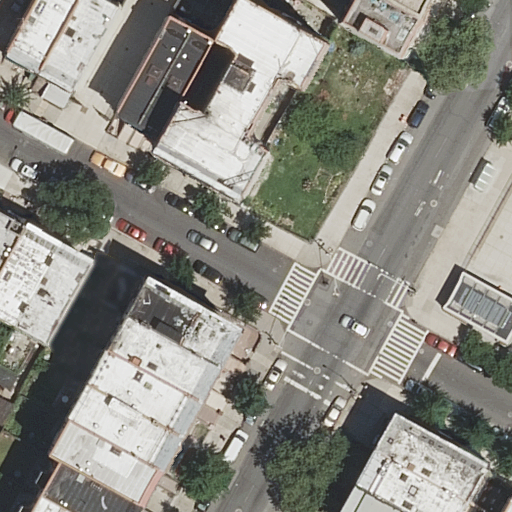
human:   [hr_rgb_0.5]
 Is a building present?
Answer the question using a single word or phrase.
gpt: yes

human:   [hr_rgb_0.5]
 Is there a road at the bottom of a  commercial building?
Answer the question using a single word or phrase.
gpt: no

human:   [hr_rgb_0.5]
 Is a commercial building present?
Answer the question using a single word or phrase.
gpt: no

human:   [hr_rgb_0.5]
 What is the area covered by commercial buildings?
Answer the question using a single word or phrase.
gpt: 0m2

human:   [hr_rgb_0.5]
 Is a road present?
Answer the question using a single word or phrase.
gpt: yes

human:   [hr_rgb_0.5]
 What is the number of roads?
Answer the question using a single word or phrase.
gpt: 2

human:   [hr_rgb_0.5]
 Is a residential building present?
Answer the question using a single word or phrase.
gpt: yes

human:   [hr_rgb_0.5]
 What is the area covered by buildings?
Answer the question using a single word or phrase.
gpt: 2866m2

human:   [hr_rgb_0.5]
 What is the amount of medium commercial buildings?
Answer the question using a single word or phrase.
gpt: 0

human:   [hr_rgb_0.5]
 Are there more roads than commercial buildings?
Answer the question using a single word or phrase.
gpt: yes

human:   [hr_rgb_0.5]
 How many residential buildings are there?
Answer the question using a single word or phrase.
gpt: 21

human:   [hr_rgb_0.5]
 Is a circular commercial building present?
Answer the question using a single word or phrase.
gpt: no

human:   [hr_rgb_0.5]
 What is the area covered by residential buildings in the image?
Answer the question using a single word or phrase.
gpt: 2866m2

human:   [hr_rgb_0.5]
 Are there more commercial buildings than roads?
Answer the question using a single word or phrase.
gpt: no

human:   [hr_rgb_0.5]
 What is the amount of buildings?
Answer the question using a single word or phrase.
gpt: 21

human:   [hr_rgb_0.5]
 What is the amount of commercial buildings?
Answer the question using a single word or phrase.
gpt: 0

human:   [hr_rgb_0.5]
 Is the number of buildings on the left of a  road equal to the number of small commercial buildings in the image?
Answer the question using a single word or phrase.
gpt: no

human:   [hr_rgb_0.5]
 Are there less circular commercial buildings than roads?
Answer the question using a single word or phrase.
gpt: yes

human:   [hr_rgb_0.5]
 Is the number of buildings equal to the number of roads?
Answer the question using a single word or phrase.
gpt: no

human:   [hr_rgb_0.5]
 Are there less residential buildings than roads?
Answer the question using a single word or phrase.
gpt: no

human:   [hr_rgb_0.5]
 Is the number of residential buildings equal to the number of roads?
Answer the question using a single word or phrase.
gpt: no

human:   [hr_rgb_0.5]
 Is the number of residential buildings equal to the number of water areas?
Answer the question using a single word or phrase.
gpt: no

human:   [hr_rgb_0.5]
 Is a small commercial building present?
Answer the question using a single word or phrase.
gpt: no

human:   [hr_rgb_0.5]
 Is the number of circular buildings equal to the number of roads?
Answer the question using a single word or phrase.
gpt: no

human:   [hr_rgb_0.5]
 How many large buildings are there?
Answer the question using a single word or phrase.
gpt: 1

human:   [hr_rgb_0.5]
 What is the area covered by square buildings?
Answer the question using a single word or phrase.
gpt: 0m2

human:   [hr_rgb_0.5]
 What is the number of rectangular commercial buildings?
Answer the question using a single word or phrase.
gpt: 0

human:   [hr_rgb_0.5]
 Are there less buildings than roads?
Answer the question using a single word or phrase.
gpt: no

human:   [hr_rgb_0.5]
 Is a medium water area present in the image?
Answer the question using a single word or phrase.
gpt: no

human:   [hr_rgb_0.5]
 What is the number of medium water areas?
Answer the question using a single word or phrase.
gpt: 0

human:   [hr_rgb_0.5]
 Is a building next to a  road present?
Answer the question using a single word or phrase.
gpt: yes

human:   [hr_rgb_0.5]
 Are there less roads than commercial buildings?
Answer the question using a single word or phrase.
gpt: no

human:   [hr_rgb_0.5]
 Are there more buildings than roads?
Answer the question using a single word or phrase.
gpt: yes

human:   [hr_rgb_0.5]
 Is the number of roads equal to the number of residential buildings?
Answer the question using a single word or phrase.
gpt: no

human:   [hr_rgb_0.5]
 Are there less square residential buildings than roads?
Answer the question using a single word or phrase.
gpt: yes

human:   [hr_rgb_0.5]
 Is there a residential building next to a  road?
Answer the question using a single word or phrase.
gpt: yes

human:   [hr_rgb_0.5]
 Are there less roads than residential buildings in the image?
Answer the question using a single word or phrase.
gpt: yes

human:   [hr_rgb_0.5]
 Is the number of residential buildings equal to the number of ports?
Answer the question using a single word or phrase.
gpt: no

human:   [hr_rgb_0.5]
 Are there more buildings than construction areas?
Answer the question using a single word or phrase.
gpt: yes

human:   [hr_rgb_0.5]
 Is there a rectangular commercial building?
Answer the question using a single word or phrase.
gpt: no

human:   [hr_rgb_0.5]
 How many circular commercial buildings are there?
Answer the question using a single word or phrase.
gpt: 0

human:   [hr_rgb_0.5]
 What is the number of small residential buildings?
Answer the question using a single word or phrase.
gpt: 6

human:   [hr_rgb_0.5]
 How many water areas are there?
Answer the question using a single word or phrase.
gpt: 0

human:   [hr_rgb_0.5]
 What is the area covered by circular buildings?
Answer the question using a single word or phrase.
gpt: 0m2

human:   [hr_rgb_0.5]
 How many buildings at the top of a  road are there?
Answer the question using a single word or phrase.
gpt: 7

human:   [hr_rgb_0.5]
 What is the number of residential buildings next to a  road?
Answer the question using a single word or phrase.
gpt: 21

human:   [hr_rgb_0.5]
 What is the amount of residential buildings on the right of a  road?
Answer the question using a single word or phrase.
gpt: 6

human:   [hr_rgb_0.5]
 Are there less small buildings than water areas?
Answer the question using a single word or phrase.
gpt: no

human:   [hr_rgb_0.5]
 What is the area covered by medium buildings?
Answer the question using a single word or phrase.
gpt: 2104m2

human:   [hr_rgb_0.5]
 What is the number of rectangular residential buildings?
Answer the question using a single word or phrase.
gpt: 18

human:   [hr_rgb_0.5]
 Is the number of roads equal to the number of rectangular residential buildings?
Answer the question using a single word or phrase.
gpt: no

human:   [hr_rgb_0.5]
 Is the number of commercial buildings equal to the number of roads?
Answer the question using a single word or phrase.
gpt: no

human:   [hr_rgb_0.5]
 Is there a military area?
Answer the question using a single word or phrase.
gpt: no

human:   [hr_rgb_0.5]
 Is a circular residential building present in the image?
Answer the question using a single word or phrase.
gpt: no

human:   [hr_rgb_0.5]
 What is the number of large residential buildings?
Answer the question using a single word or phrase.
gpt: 1

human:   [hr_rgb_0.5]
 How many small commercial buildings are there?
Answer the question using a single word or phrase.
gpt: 0

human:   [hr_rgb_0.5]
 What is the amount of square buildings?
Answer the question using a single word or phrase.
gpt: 0

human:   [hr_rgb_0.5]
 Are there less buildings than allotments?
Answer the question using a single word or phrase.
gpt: no

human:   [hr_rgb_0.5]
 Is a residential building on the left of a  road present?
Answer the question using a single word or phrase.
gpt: yes

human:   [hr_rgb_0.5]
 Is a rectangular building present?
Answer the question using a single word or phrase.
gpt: yes

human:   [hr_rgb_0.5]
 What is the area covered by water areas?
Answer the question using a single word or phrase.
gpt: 0m2

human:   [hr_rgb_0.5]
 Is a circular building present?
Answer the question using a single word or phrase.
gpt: no

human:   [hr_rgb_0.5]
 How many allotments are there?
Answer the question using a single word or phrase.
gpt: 0

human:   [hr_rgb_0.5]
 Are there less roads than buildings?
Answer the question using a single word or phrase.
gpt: yes